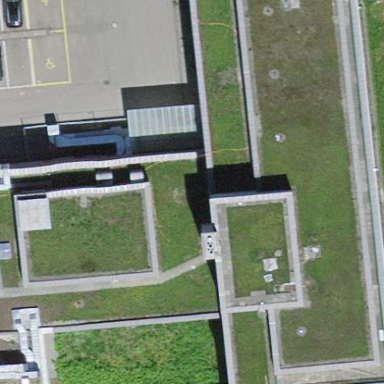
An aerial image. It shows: Hospital building.